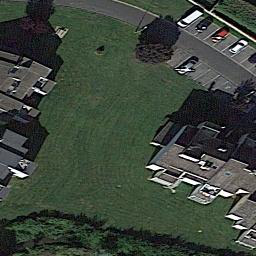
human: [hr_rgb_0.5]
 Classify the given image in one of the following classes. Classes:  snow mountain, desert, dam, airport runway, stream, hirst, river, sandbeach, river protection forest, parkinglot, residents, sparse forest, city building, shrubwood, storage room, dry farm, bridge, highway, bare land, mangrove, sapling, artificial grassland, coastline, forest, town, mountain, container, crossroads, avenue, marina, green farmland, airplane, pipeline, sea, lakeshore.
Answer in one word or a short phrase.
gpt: residents